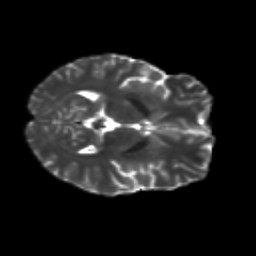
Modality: T2w
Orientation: axial
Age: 22
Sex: female
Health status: healthy
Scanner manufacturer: siemens
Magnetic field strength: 3 T
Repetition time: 8.6 s
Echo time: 0.095 s